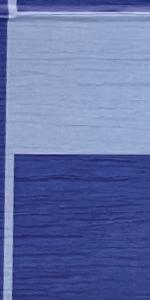
Label: Empty